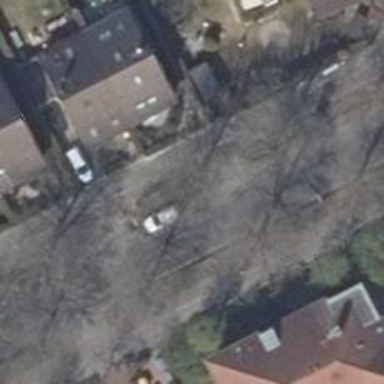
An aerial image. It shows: Deciduous broadleaved tree.